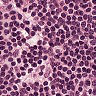
Metastatic tissue present: no